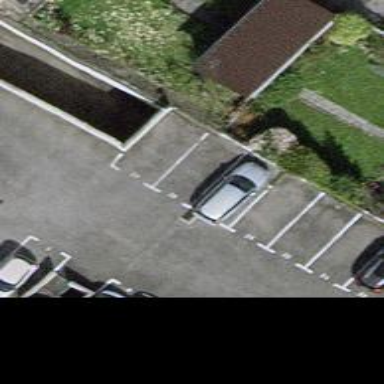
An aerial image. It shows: Parking entrance with concrete surface.